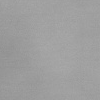
Atmospheric dust classification: dusty